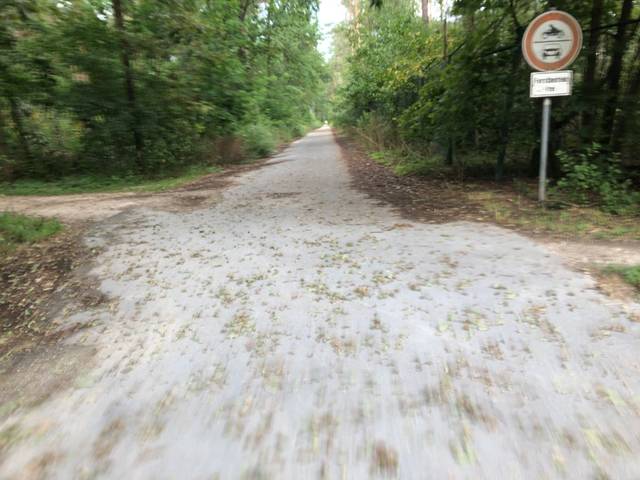
Region: Germany
Coordinates: 49.57, 11.031